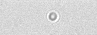
Label: camera_spot